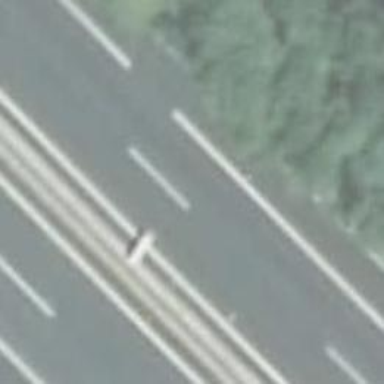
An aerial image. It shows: View of motorway.